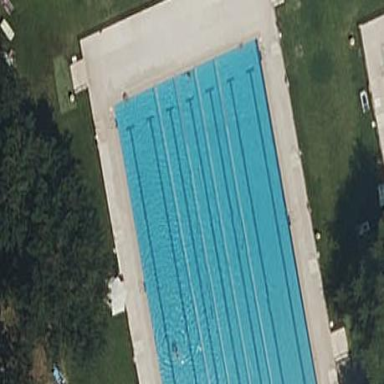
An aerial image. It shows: Swimming pool area designated for leisure and sport.